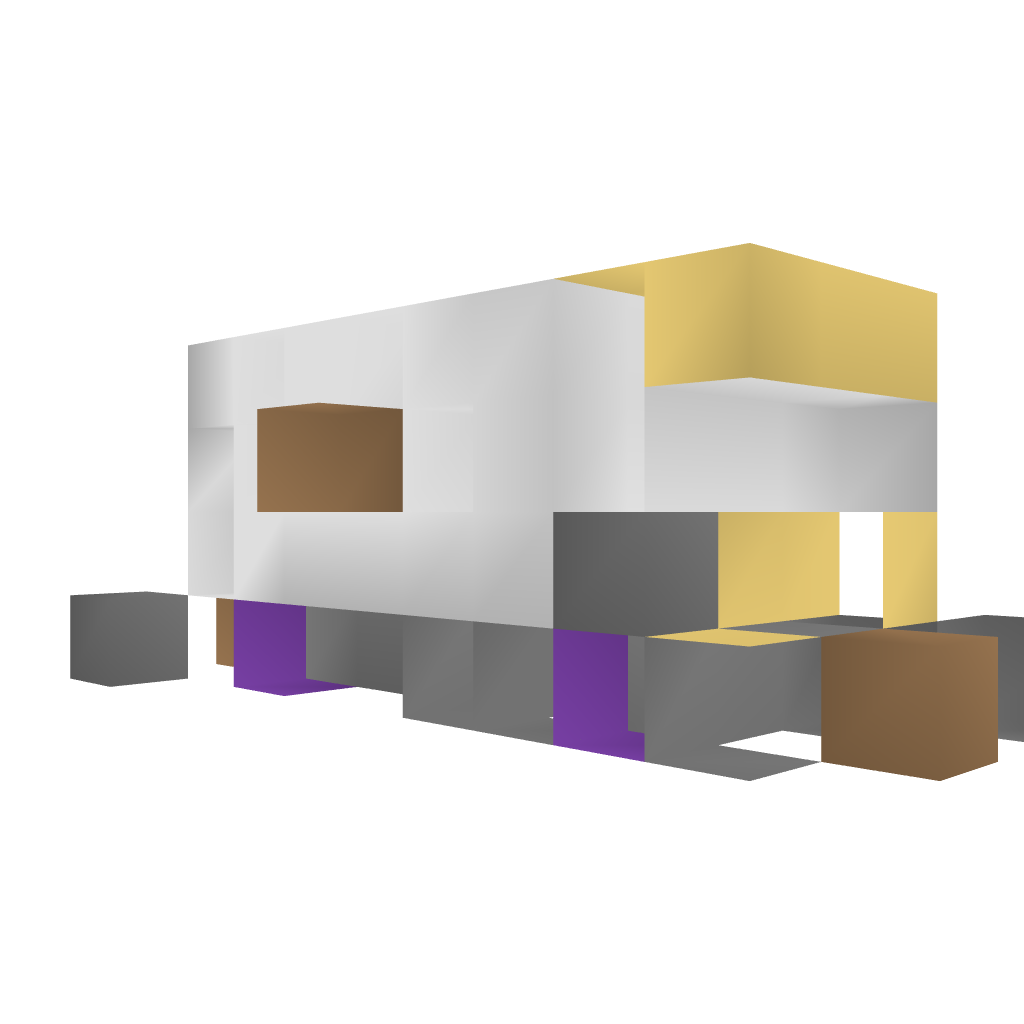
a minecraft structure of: Fish Truck bad low quality